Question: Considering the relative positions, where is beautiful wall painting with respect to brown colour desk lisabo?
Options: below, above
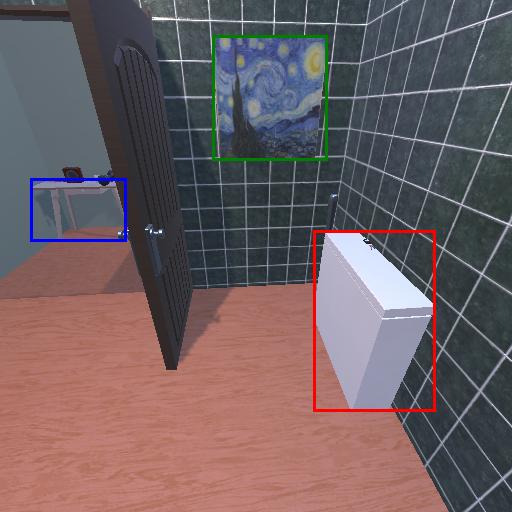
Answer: below